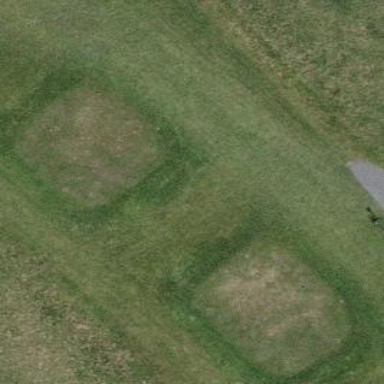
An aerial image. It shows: Golf tee on grassy land.